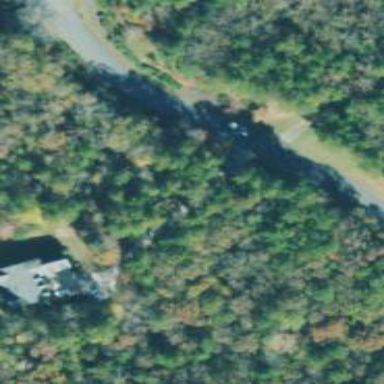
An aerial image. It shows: Driveway.